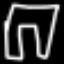
Label: pants